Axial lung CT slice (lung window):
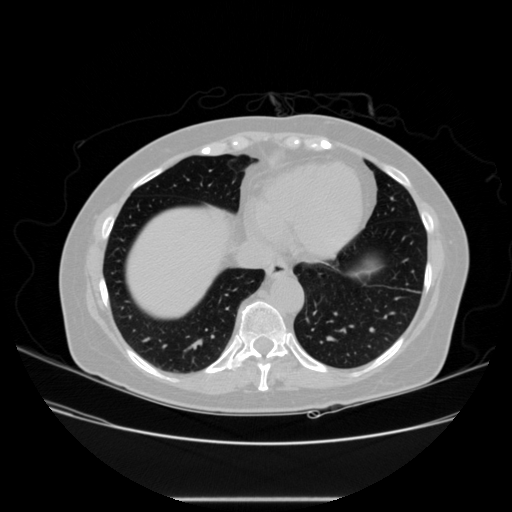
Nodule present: no